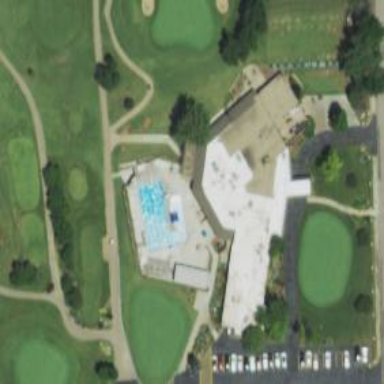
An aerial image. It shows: Golf clubhouse.